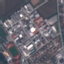
Land use / land cover class: Industrial